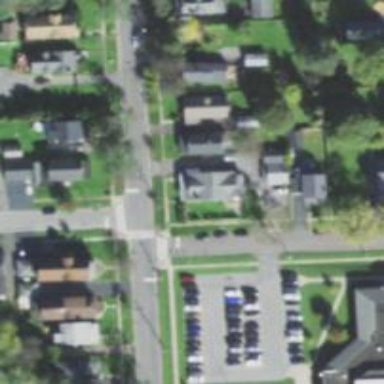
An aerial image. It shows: Unclassified road surrounded by residential buildings.